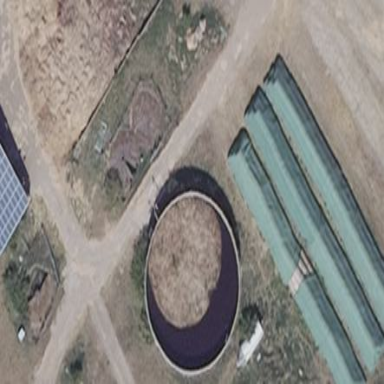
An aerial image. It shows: Silo building.